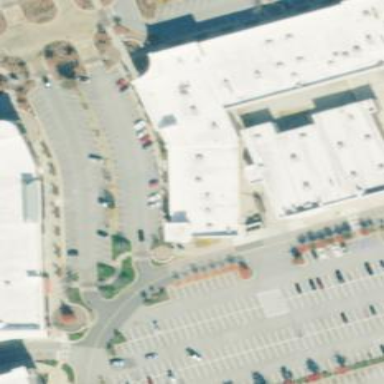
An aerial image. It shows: Mall building.